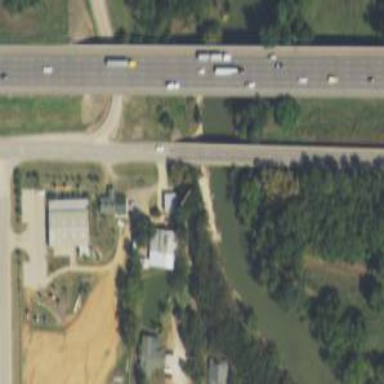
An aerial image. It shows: There is secondary road bridge with frontage road.